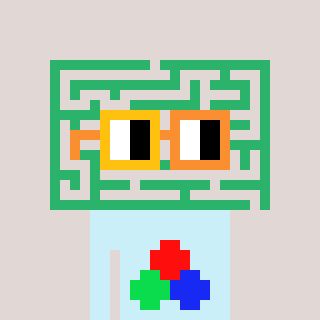
a pixel art character with square yellow and orange glasses, a maze-shaped head and a cold-colored body on a warm background